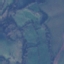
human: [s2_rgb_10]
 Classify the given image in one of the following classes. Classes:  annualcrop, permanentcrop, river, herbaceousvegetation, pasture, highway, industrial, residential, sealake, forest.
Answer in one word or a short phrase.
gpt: Pasture